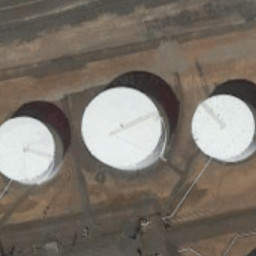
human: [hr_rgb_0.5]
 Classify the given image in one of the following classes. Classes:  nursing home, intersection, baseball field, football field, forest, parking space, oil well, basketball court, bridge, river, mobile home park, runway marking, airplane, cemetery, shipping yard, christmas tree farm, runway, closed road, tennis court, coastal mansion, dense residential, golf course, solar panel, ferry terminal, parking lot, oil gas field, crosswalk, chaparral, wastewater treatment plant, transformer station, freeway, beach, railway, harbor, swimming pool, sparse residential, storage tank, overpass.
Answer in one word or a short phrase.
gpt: storage tank